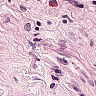
Metastatic tissue present: no